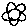
Label: flower